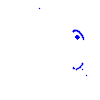
Particle: proton